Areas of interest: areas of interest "Huizhou Dongqi Industry and Trade Co., Ltd.—Dongfeng Commercial Vehicle Service Station"
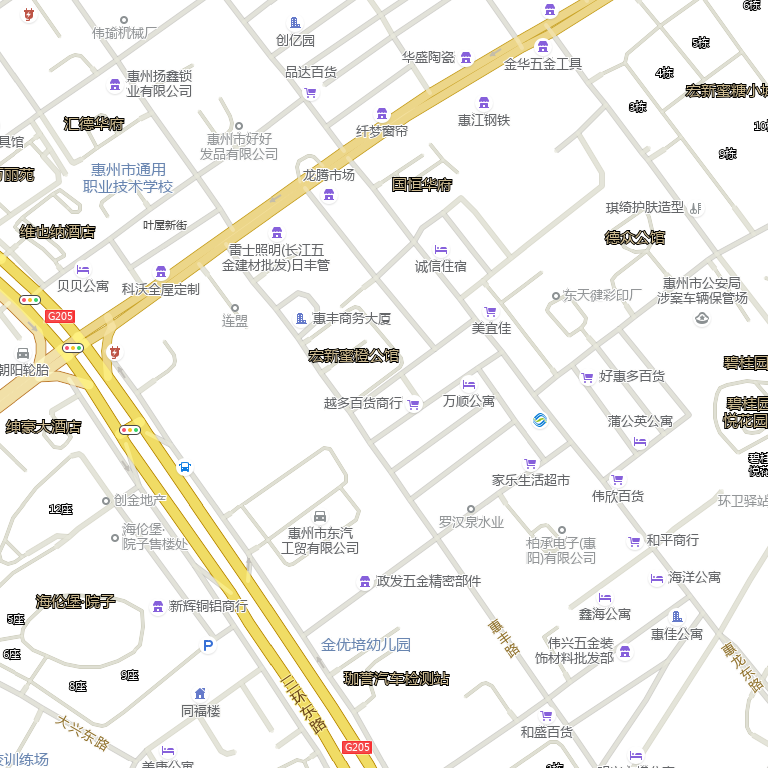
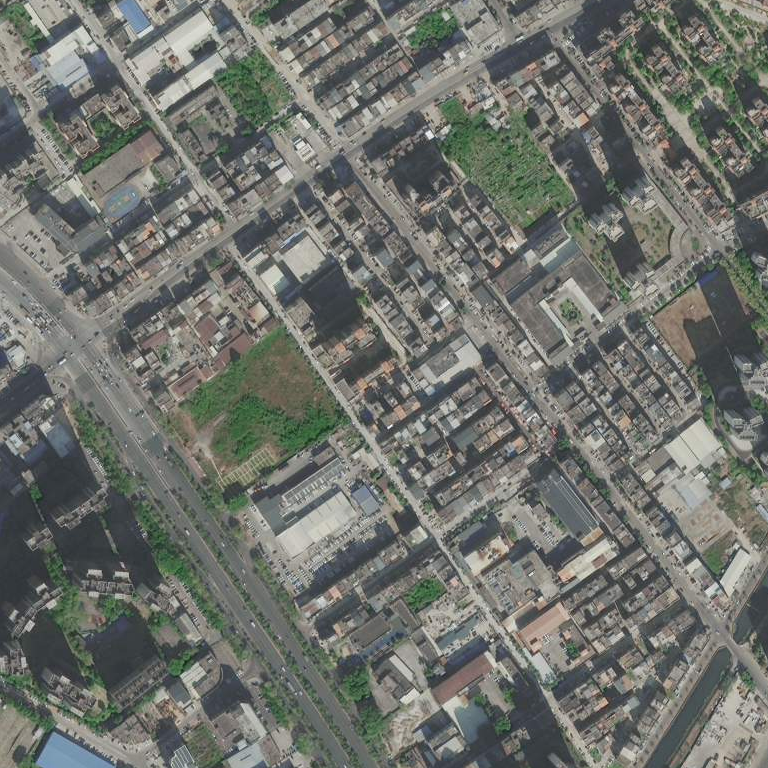